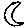
Label: moon